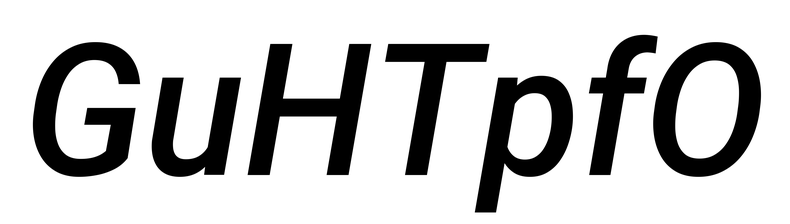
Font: Roboto-Italic_Medium_Italic